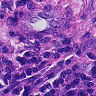
Metastatic tissue present: yes